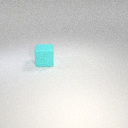
large cyan rubber cube